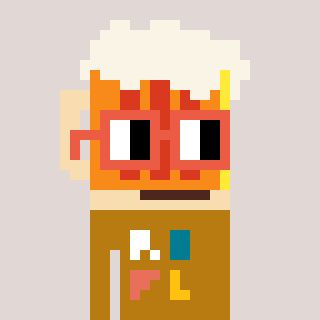
a pixel art character with square orange glasses, a beer-shaped head and a gold-colored body on a warm background